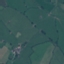
Label: Pasture